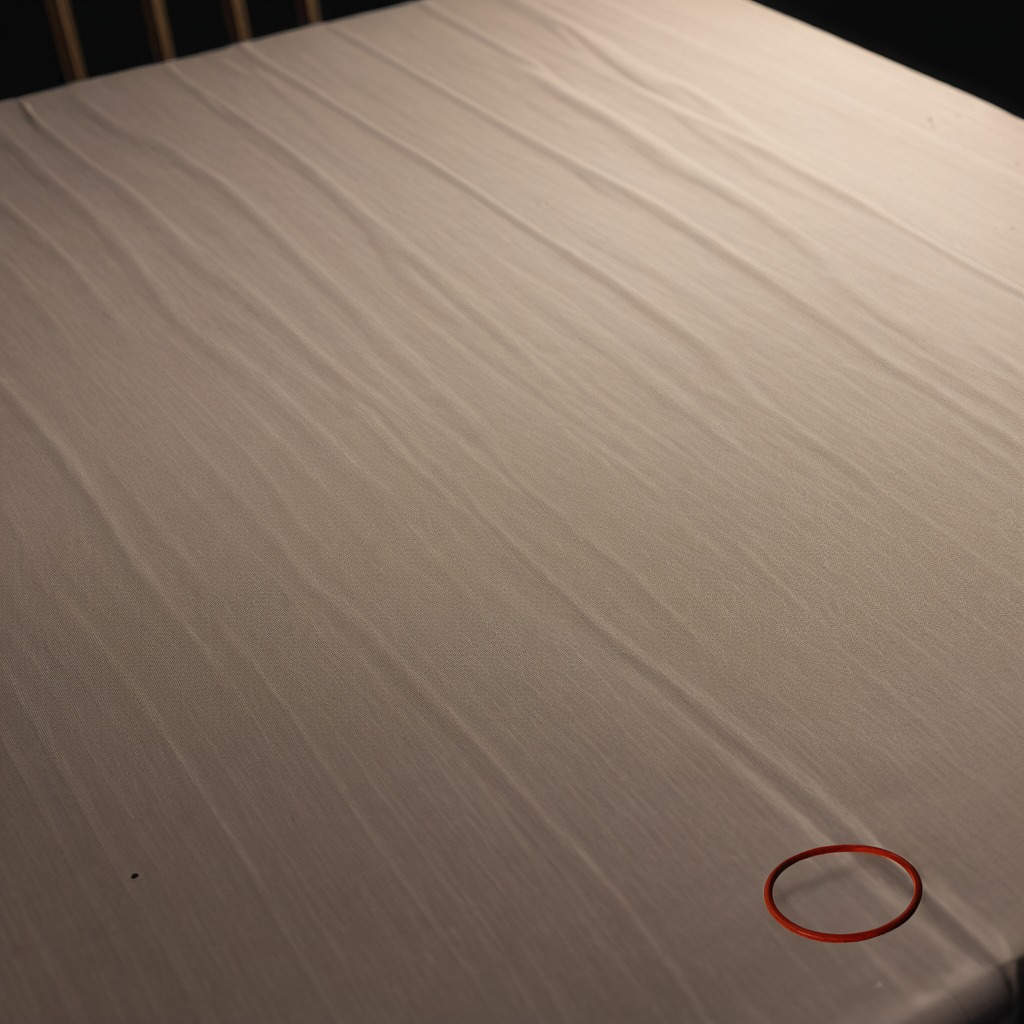
A rubber O-ring is lying on a wooden table.